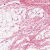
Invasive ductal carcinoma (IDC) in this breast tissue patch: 0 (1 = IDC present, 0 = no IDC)